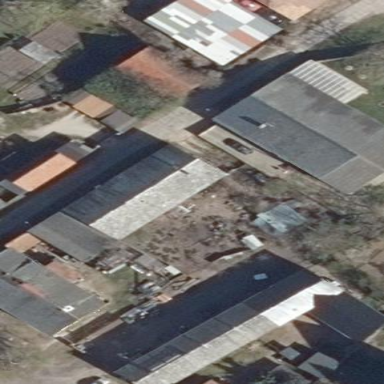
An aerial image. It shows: Part of building.